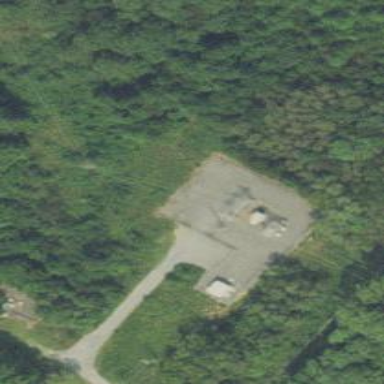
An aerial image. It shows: Distribution substation surrounded by fence.